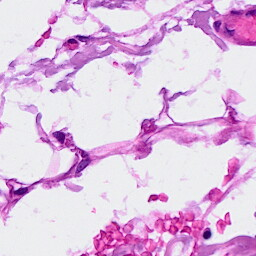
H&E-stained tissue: Breast